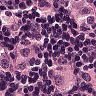
Metastatic tissue present: yes